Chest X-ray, PA view. Patient: 61 years old, sex M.
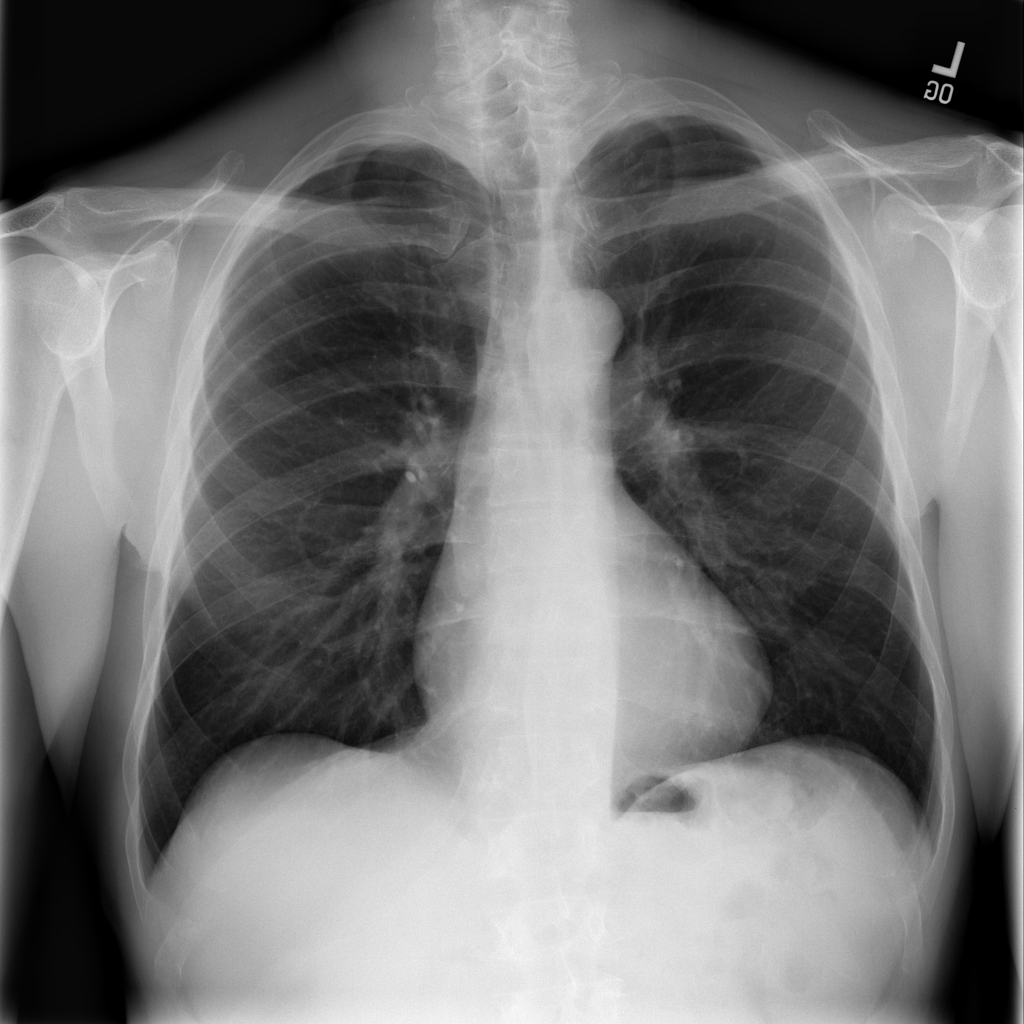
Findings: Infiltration